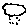
Label: cloud